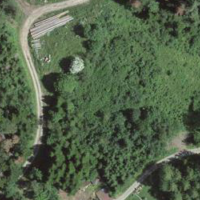
EUNIS habitat code: 44
Species observed at this site:
Artemisia vulgaris
Petasites albus